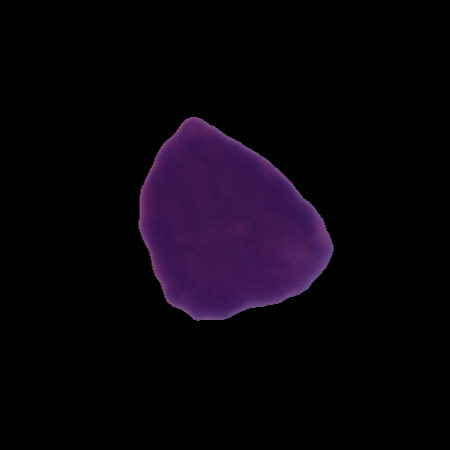
Label: healthy